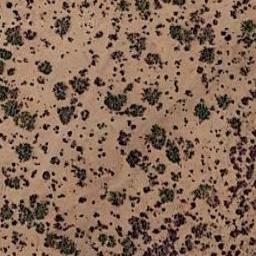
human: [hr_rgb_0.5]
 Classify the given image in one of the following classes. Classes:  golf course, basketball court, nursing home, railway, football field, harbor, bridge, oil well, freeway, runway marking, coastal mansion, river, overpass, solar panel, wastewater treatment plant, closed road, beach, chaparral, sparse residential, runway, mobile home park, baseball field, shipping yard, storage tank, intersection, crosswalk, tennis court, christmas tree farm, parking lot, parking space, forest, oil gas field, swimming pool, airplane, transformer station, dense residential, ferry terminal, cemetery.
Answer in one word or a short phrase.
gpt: chaparral